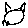
Label: cat